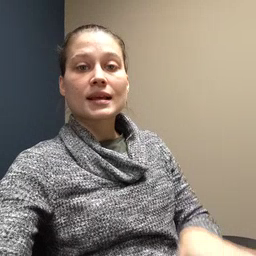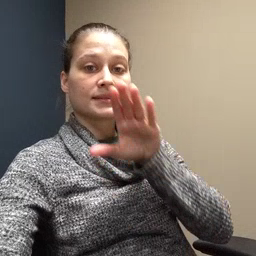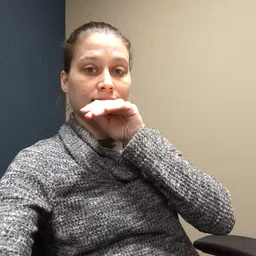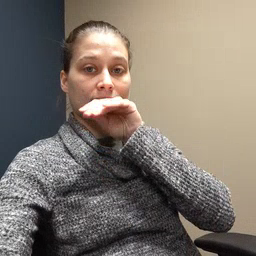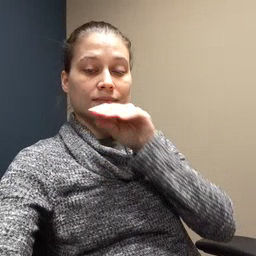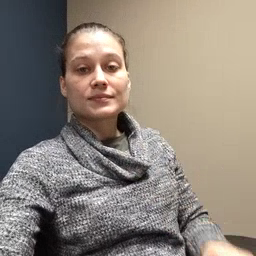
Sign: duck